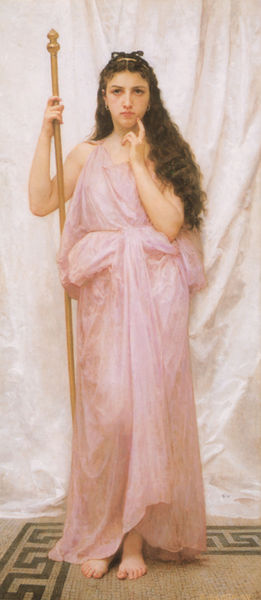
Titel: Junge Priesterin
Künstler: Adolphe William Bouguereau
Standort: Rochester (New York)
Institution: Memorial Art Gallery of the University of Rochester
Schlagwörter: dunkel, flügel, fuß, hand, haut, nackt, umhang, weiß, mädchen, braun, bunt, finger, frau, frisur, geste, haar, hintergrund, kleid, licht, marmor, mund, nase, ohr, ohrring, schwarz, stirn, symbol, blick, dame, gürtel, hund, rose, rot, tuch, beige, muster, ornament, schleife, symbolismus, teppich, jung, arm, arme, augen, falten, gesicht, haarschmuck, halten, inkarnat, kleidung, lang, mensch, stehen, hände, porträt, vorhang, öl, boden, auge, gewand, gold, haare, pose, stehend, stoff, stoffe, klassizismus, ohrringe, tochter, frontal, haarreif, idealisierung, kinn, krone, locke, locken, ohren, renaissance, rosa, schulter, stock, engel, füße, modell, fußboden, stab, vorhänge, zeigefinger, melancholie, nachdenklich, nachdenken, drapierung, raffung, foto, fotografie, barfuss, offen, antike, ideal, steht, zeh, jungfrau, mosaik, allegorie, personifikation, göttin, ganzfigur, toga, griechisch, mythologisch, erhoben, griechenland, antikisierend, plan, königin, stange, gottheit, bode, gerafft, athene, meander, diana, zepter, szepter, mäander, klassizistisch, grundriss, bodenlang, priesterin, gewans, genius, rosarot, freu, hare, mosaikboden, ahnd, mosaikl, götti, bougereau, venus von, wuge, haareçlang, dunkeöl, mäandermuster, gotthei, rosa gewand, hintergrund weisser vorhand, rontalansicht, mä#nder